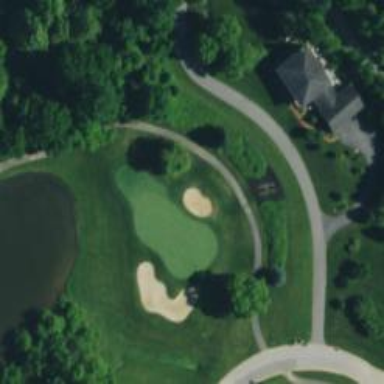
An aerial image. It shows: Golf hole.